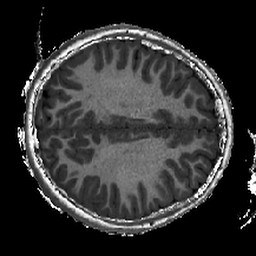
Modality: T1w
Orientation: axial
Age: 11
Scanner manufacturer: siemens
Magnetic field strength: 3 T
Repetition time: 2.4 s
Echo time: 0.00224 s